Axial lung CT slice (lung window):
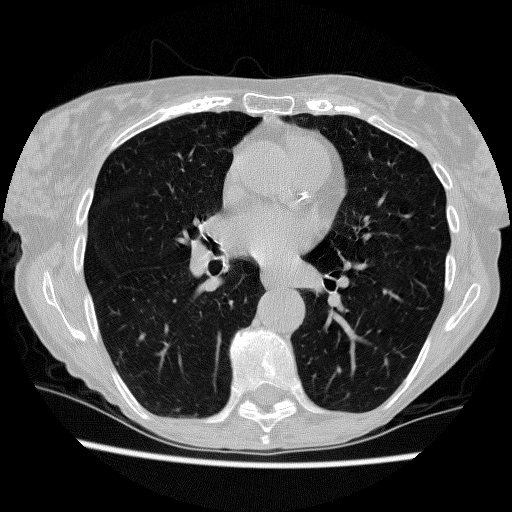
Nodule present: no